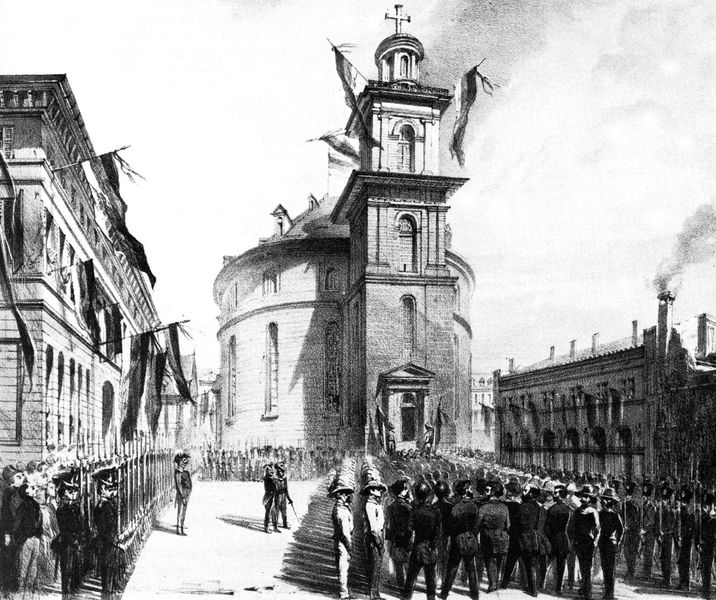
Titel: Paulskirche
Künstler: Johann Georg Christian Hess
Standort: Frankfurt (EU - D - H)
Schlagwörter: dunkel, himmel, schatten, stadt, fenster, hell, hut, licht, männer, zeichnung, gebäude, kirche, qualm, rauch, kamin, schornstein, turm, fahnen, fassade, giebel, platz, banner, soldaten, straßen, kreuz, radierung, stich, militär, uniform, armee, schatte, empfang, garde, vatikan, parade, gewehre, spalier, einweihung, wilhelm, kranzgesims, geschmückt, bajonett, bajonette, aufstellung, aufmarsch, frankfurt, parieren, paulskirche, exzerzieren, umzuf, fahnenschmuck, wilhelm i, jesualem